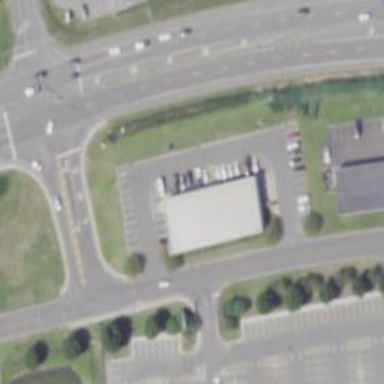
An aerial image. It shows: Parking area.